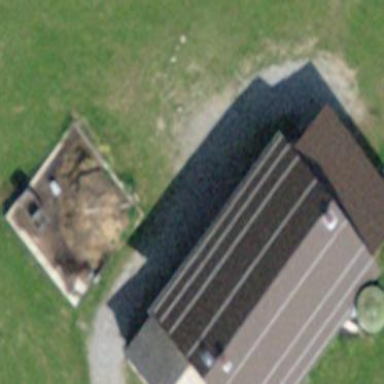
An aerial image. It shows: Farm building.